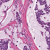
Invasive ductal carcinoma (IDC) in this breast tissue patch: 1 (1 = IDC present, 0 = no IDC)